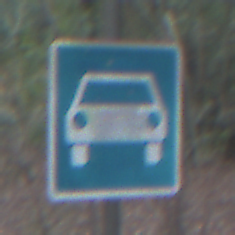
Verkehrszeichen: Kraftfahrstrasse
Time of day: SunriseSunset
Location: Outdoor (Nature)
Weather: NotSpecified
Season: Autumn
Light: Natural